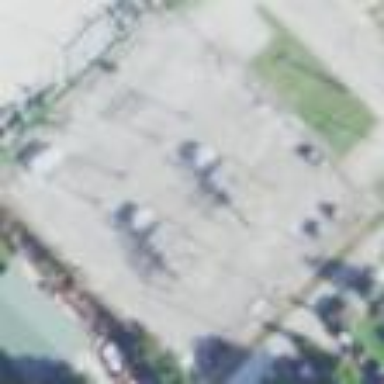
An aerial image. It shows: Power substation.